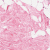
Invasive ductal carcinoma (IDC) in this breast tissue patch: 0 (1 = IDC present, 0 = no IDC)